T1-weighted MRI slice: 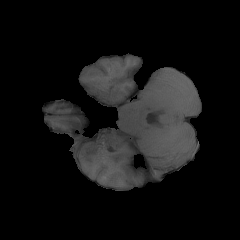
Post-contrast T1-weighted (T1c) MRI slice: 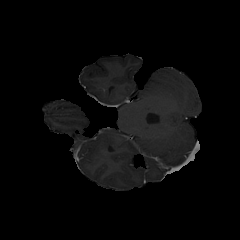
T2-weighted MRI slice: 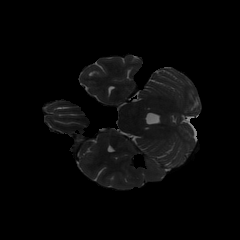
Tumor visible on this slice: no